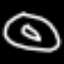
Label: donut